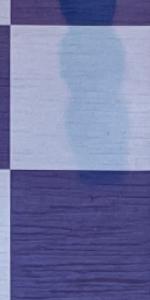
Label: Empty